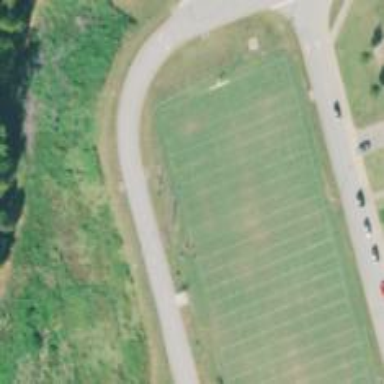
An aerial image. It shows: American football pitch for leisure and sport activities.